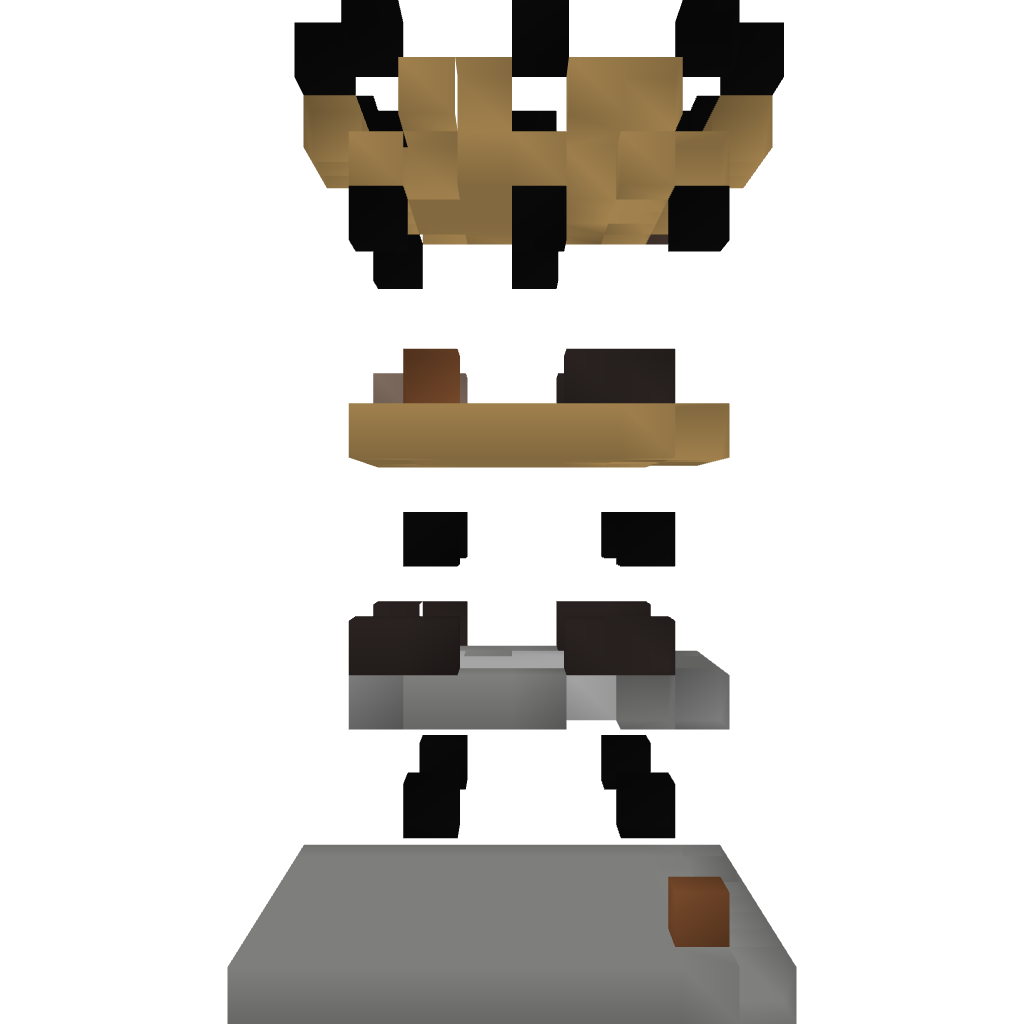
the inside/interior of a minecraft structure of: Crafter House